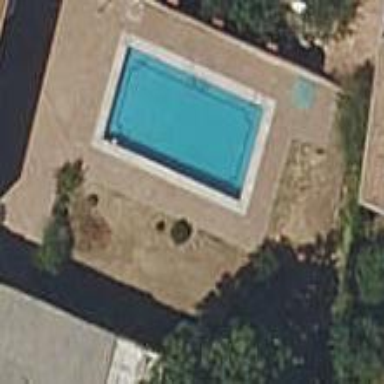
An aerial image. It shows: Swimming pool located in leisure land.